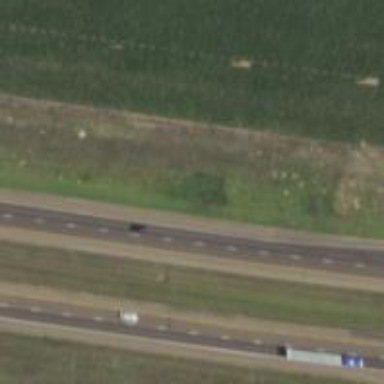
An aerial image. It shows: Road with dash markings.